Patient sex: M
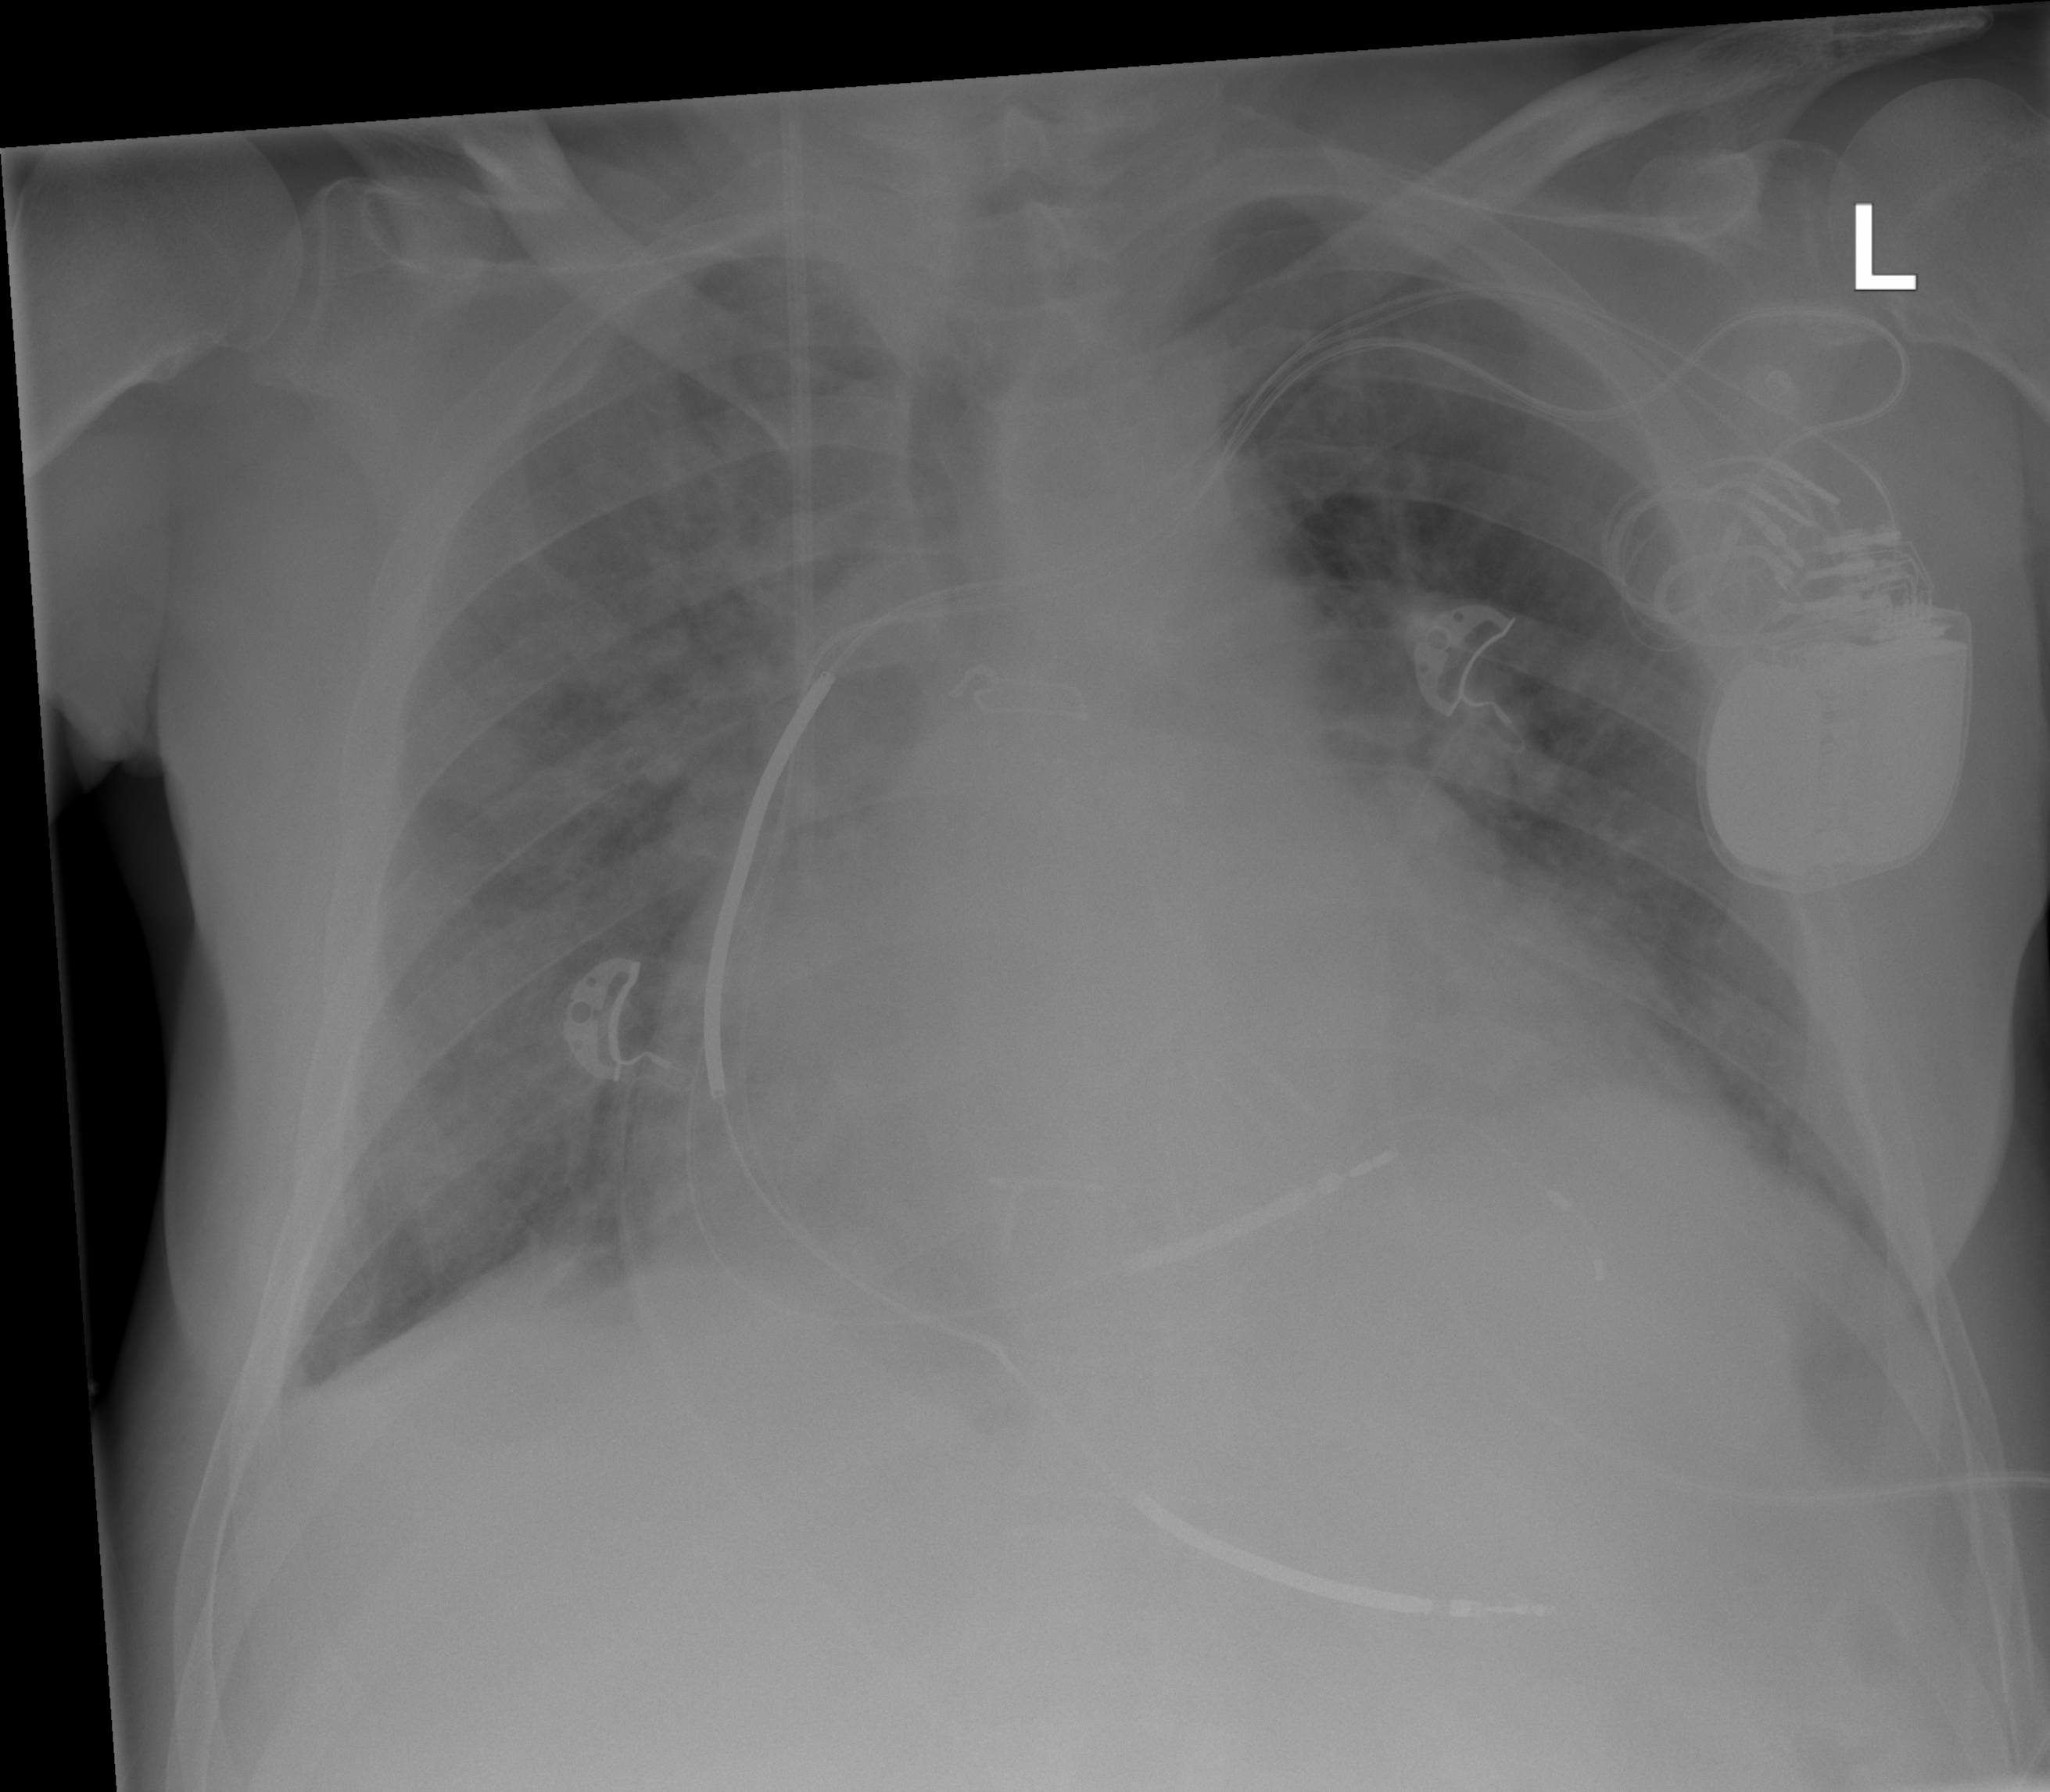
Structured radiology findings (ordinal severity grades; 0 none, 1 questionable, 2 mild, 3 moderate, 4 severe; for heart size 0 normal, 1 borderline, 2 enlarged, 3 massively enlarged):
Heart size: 3
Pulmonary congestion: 2
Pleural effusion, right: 2
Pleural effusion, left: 2
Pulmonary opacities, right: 2
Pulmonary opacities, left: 2
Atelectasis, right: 2
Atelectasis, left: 2